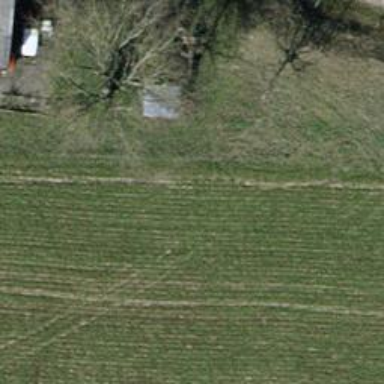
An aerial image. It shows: Farm.